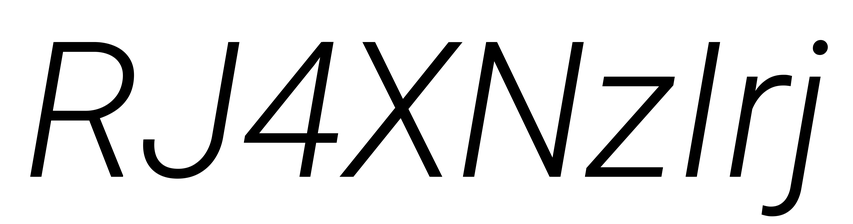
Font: Roboto-Italic_Light_Italic